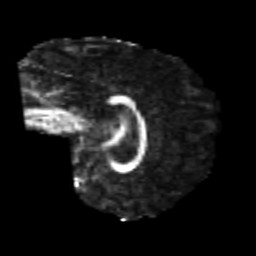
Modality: FA
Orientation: sagittal
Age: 26
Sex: male
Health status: healthy
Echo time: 0.074 s